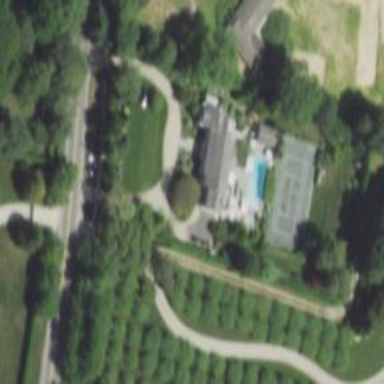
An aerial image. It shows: Driveway leading to service road.